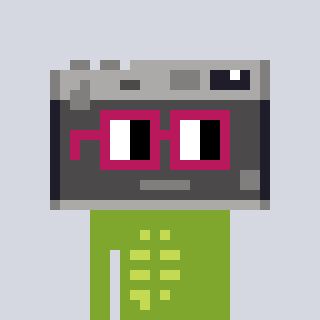
a pixel art character with square dark red glasses, a camera-shaped head and a slimegreen-colored body on a cool background